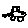
Label: car